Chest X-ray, PA view. Patient: 29 years old, sex F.
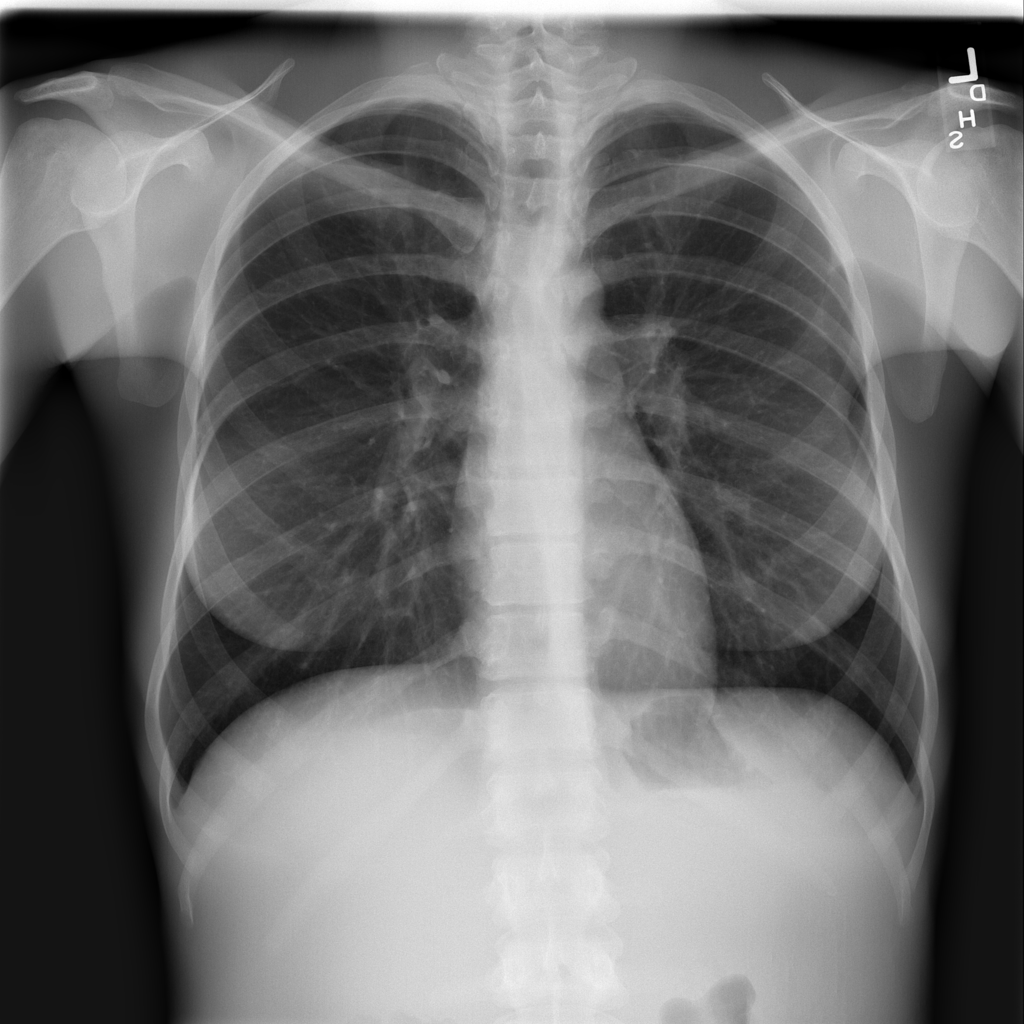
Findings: No Finding